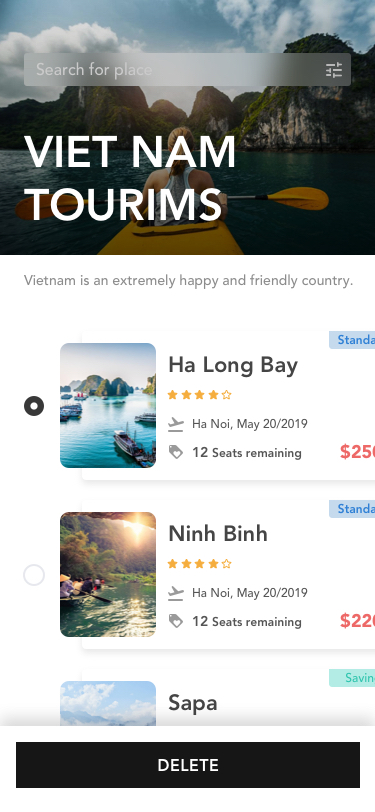
Text in this UI design:
VIET NAM
TOURIMS
Vietnam is an extremely happy and friendly country.
12 Seats remaining
Ha Noi, May 20/2019
Ha Long Bay
$250
12 Seats remaining
Ha Noi, May 20/2019
Ninh Binh
$220
12 Seats remaining
Ha Noi, May 20/2019
Sapa
$310